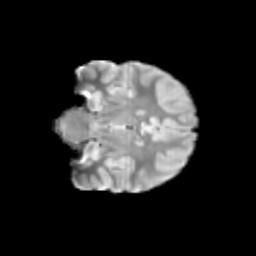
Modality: T2w
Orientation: coronal
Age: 13
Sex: female
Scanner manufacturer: siemens
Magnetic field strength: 3 T
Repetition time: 3.8 s
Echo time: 0.07 s